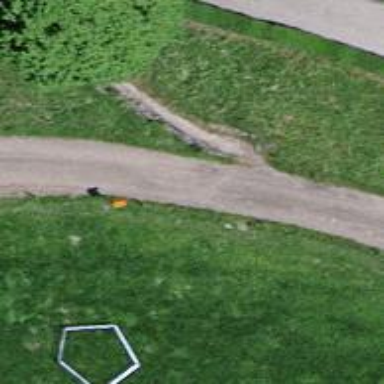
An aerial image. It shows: Cycle barrier.